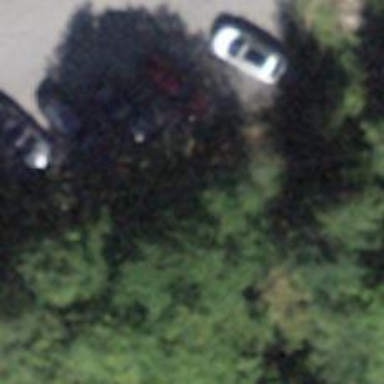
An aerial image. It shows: Parking area with surface.